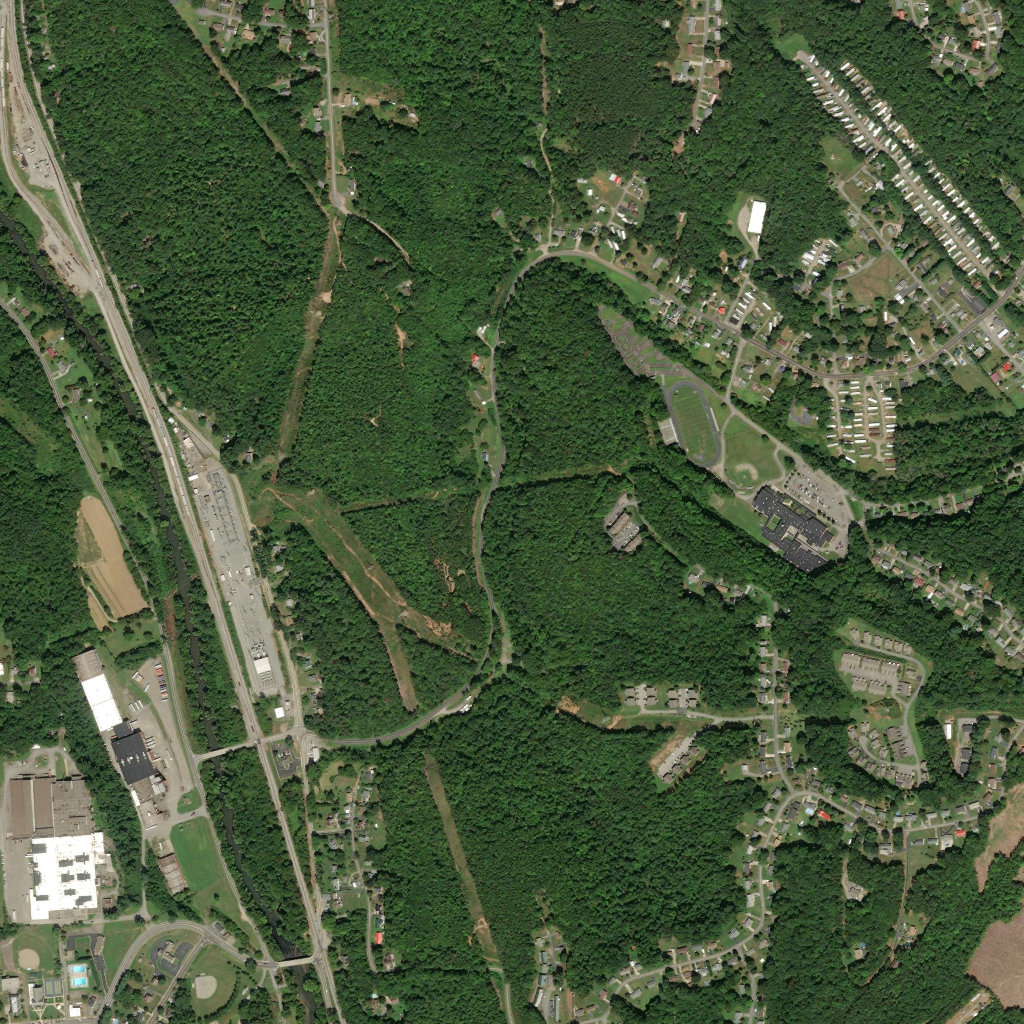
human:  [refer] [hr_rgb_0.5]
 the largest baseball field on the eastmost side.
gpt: <box>[[70, 41, 76, 48, 0]]</box>